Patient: sex M, age 75
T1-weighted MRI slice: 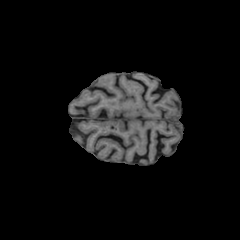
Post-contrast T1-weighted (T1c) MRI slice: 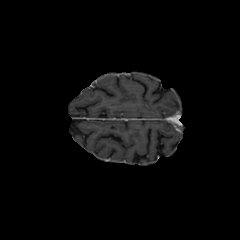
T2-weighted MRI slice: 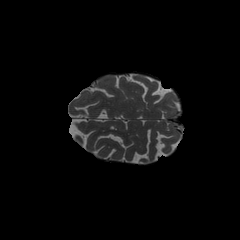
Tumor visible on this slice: no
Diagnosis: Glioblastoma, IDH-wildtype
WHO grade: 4